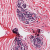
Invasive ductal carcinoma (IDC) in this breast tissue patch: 0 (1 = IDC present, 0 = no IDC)